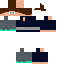
A male human skin with medium skin, wearing brown long hair dressed in a blue tshirt and gray pants, featuring a closed mouth.